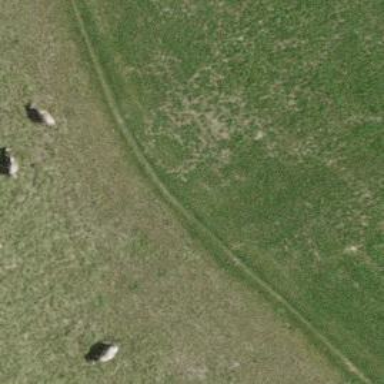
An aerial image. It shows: Grass track with grade 5 tracktype.